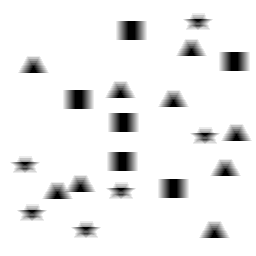
Squares: 6
Triangles: 9
Stars: 6
Total shapes: 21